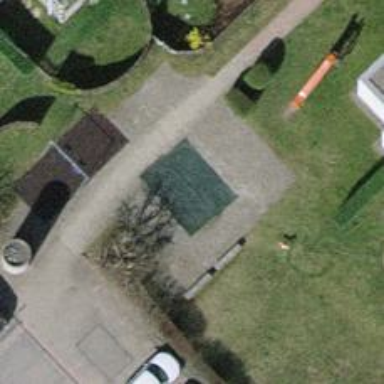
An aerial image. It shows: Sandpit playground.